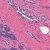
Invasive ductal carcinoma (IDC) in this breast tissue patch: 0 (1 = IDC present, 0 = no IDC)